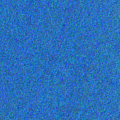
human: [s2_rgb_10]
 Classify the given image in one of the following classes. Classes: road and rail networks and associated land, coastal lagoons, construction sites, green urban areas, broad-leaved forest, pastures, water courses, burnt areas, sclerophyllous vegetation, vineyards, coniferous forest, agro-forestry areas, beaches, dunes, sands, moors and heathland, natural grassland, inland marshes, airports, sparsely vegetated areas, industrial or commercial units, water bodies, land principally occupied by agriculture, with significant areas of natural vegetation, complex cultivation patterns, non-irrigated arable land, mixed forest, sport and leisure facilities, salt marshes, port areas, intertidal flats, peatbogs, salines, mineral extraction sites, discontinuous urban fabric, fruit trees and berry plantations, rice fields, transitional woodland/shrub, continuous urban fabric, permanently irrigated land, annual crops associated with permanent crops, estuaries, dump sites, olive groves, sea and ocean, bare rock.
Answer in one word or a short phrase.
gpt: sea and ocean